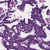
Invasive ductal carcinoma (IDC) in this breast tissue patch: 1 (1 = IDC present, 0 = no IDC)